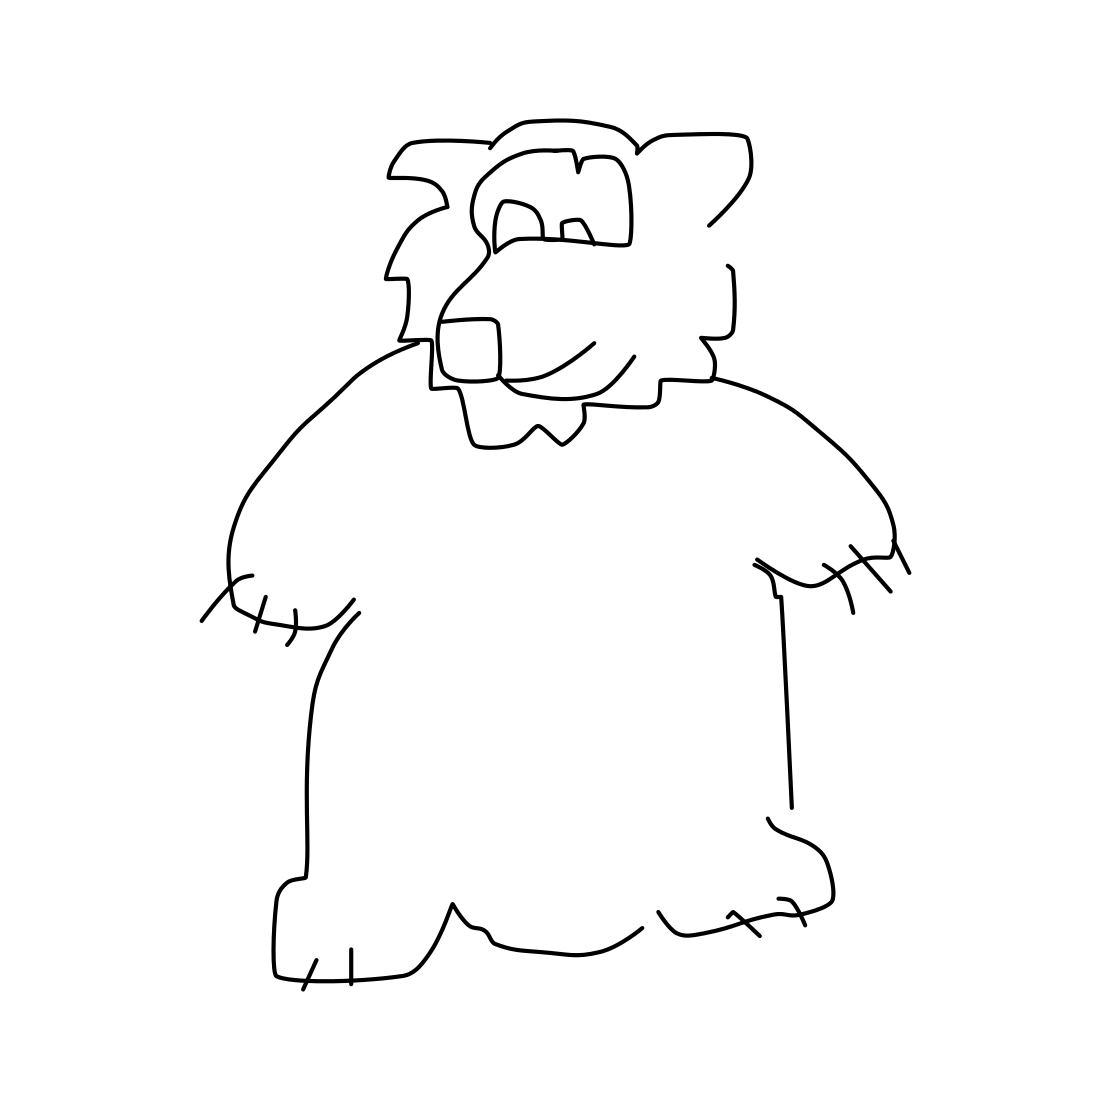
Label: bear (animal)